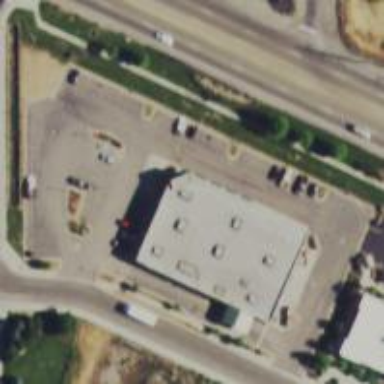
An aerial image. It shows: Retail area.